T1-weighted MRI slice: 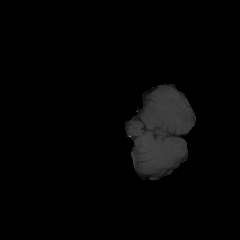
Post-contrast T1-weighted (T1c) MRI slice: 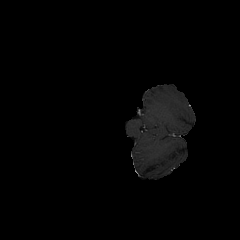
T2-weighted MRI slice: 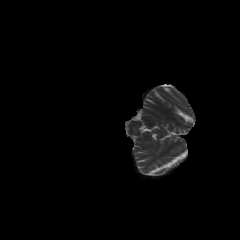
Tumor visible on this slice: no